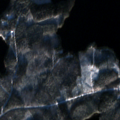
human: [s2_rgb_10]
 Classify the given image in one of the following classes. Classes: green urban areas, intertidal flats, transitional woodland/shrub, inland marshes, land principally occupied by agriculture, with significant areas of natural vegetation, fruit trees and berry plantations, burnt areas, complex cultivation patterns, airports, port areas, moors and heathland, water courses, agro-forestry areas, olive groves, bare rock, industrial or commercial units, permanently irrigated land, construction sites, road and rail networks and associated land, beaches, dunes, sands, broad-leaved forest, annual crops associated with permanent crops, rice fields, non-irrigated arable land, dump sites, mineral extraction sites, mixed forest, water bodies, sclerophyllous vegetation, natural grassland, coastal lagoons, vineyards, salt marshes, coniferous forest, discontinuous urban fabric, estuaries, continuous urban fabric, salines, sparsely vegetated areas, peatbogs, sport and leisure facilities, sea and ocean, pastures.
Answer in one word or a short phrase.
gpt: coniferous forest, mixed forest, transitional woodland/shrub, water bodies